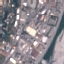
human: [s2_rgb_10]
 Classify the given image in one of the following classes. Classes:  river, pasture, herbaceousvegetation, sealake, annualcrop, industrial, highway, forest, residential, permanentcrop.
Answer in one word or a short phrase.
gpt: Industrial